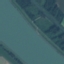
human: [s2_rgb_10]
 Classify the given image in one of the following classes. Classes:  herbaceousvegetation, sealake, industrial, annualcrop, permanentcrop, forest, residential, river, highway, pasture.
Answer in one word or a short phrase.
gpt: River